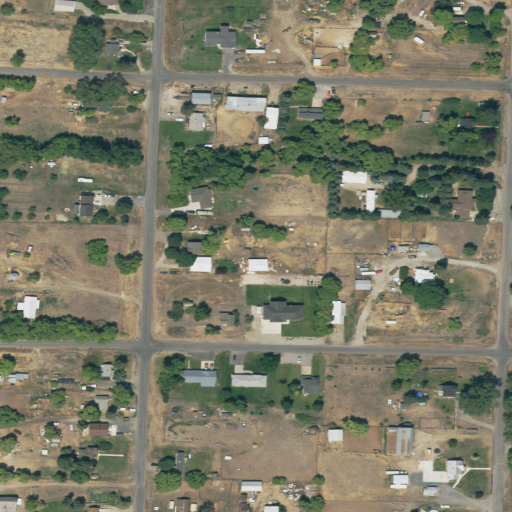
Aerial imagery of valley in Utah named South Canyon containing open development, low intensity development, and medium intensity development